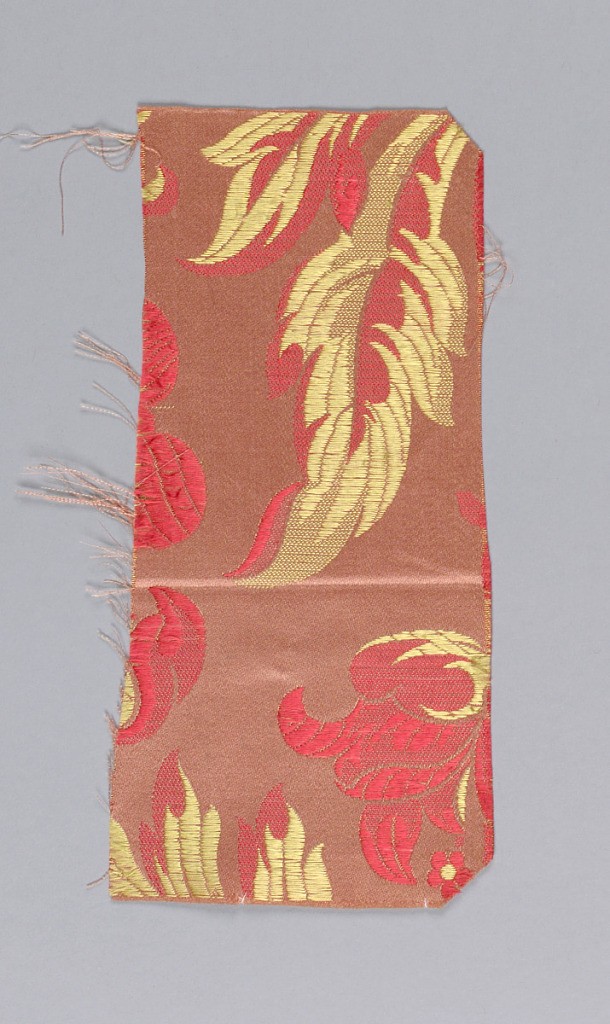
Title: Samples
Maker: Orinoka Mills, Philadelphia, Pennsylvania, USA
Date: ca. 1910
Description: a. pink ground with bright pink and green
b. pink ground with bright pink and gold